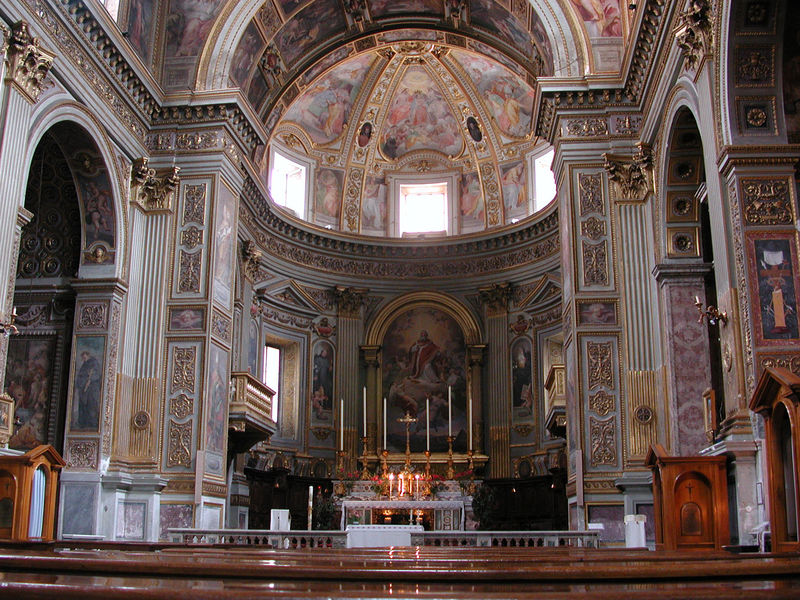
Titel: Rom, S. Marcello al Corso
Künstler: Carlo Fontana
Standort: Rom, S. Marcello al Corso (EU - I - Latium)
Schlagwörter: blau, gemälde, gott, menschen, bunt, fenster, holz, licht, pfeiler, säulen, dach, ornament, barock, kirche, gold, rund, engel, empore, kuppel, gestühl, wandgemälde, wandmalerei, kerzen, leuchter, foto, fotografie, photographie, bögen, gewölbe, vergoldet, kirch, kreuz, fenstr, balustrade, dom, altar, bänke, kathedrale, kapitell, photo, sims, kirchenschiff, mittelschiff, orgel, kanzel, jesus, christlich, altarraum, apsis, fresken, kapelle, kassetten, deckengemälde, fresko, prunk, heilig, fotographie, fresco, deckenmalerei, rotunde, beichtstuhl, oegel, ornamnte